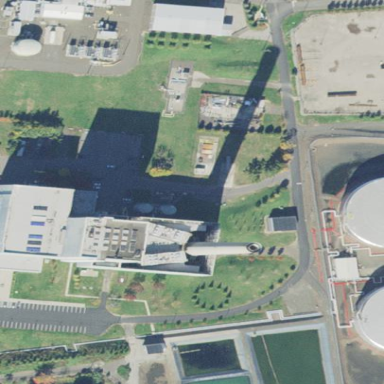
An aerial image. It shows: Industrial area with gas and oil power plant.